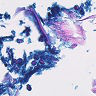
Metastatic tissue present: no